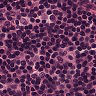
Metastatic tissue present: no